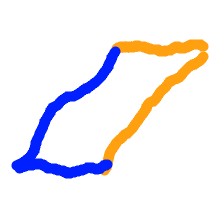
Shape: parallelogram